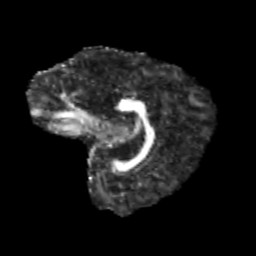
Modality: FA
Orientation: sagittal
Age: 12
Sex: male
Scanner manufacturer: siemens
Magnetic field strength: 3 T
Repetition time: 3.8 s
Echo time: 0.07 s